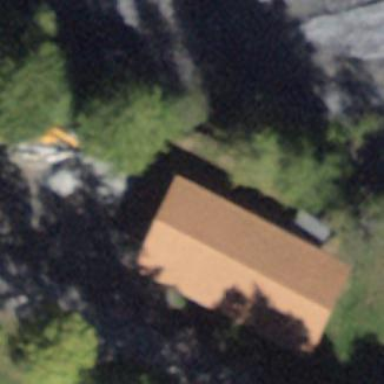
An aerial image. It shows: Rural barn.